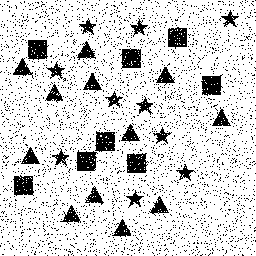
Squares: 8
Triangles: 12
Stars: 10
Total shapes: 30